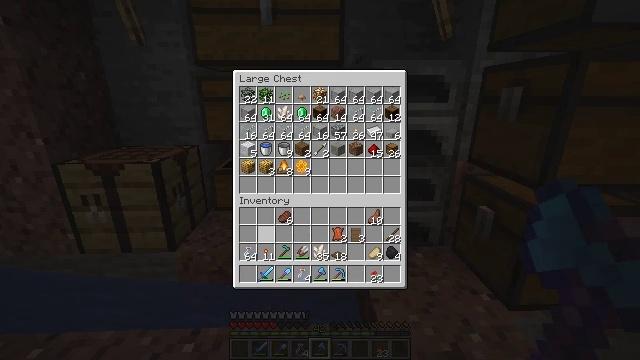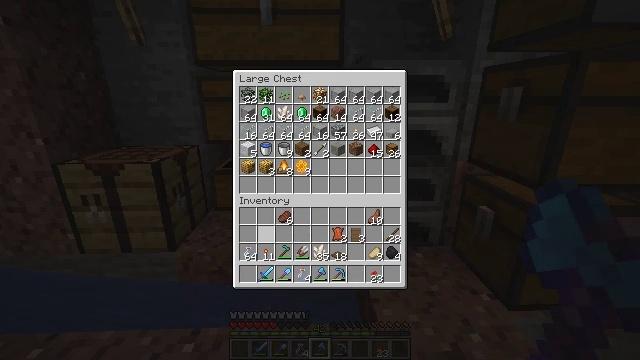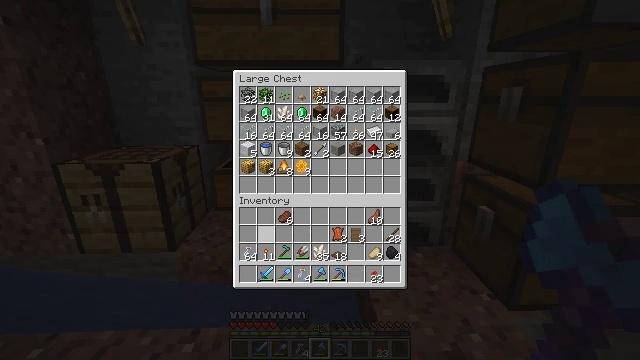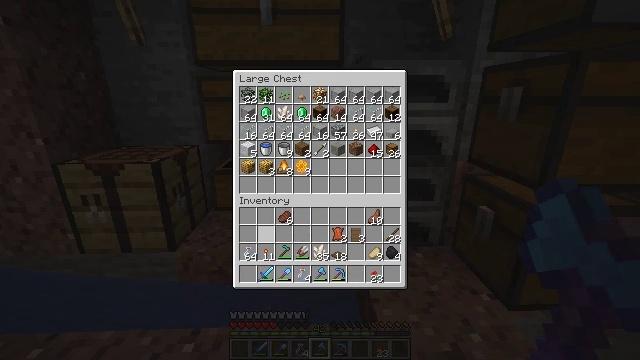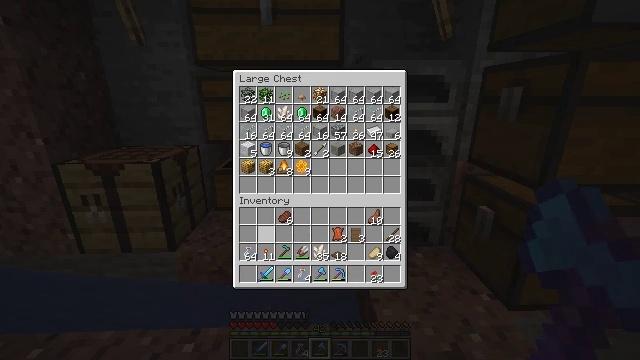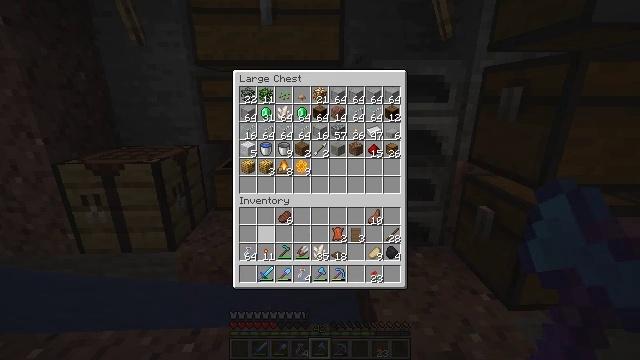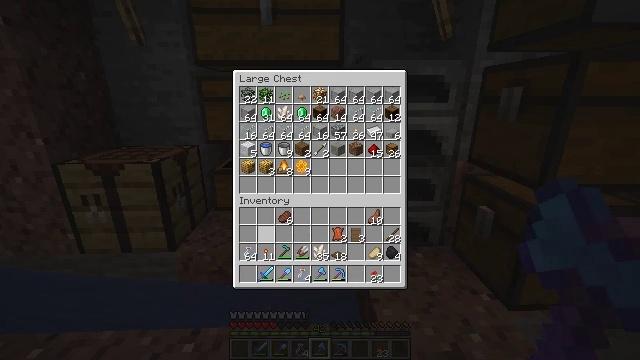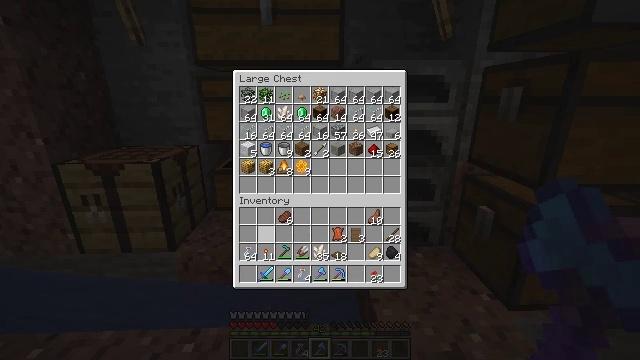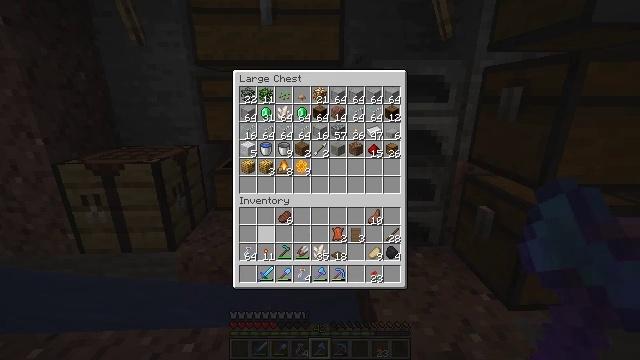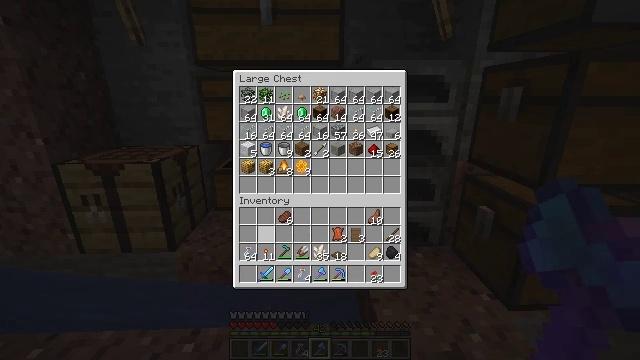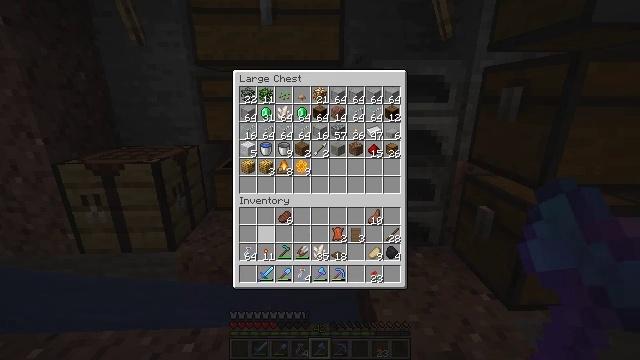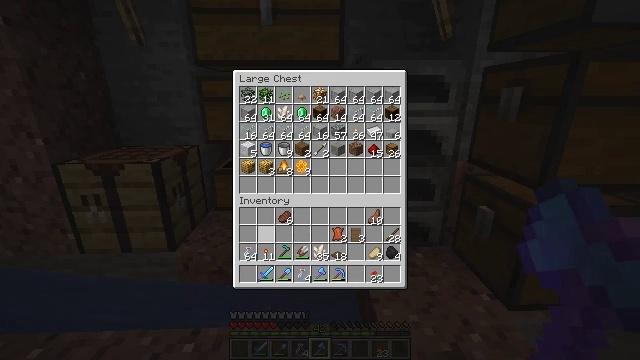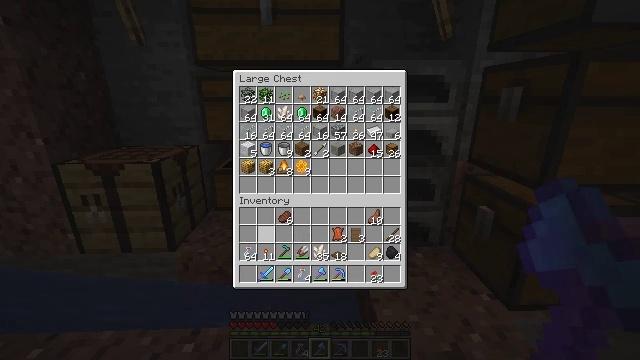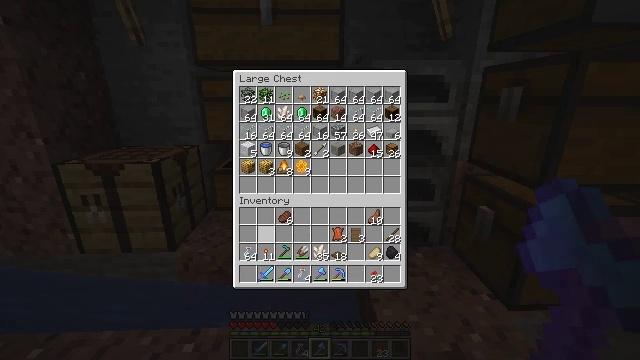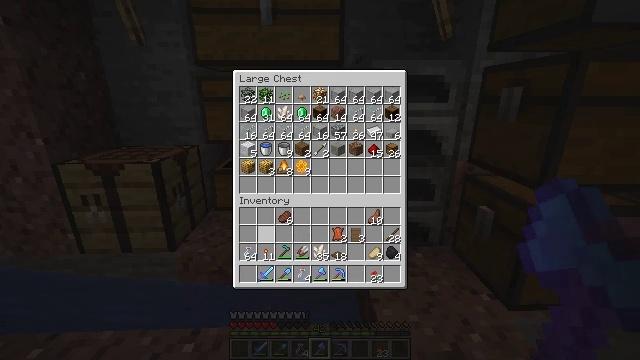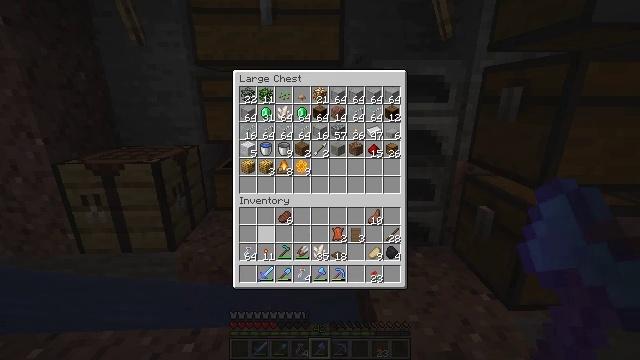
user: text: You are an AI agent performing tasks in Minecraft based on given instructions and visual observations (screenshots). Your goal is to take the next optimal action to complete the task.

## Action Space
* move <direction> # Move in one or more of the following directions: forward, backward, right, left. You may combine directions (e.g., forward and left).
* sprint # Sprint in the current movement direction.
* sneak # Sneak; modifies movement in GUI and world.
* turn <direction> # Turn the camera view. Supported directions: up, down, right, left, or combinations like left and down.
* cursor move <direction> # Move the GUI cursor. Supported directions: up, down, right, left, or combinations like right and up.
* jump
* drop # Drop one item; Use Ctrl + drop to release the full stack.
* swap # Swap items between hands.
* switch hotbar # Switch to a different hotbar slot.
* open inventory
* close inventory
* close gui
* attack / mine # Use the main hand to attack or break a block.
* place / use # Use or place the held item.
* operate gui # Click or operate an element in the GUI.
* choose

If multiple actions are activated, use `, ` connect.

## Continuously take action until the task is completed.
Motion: motion action
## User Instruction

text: Make a glass bottle at the crafting table.
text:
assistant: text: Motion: sneak
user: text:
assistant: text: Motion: sneak
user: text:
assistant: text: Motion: sneak
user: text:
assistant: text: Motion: sneak
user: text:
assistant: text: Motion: sneak
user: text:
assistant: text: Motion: sneak
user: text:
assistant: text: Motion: sneak
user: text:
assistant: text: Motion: no_op
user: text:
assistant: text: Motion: no_op
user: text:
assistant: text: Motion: no_op
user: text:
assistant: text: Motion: no_op
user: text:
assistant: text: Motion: no_op
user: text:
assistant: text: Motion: no_op
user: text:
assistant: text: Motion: no_op
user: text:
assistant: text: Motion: no_op
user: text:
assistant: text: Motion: no_op
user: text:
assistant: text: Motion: no_op
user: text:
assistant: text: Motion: no_op
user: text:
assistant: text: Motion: no_op
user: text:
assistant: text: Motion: no_op
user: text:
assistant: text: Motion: no_op
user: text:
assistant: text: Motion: no_op
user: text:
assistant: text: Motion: no_op
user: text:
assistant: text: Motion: no_op
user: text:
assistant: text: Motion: no_op
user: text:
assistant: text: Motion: no_op
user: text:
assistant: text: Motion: no_op
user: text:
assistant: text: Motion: no_op
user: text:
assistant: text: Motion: no_op
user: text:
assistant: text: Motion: no_op